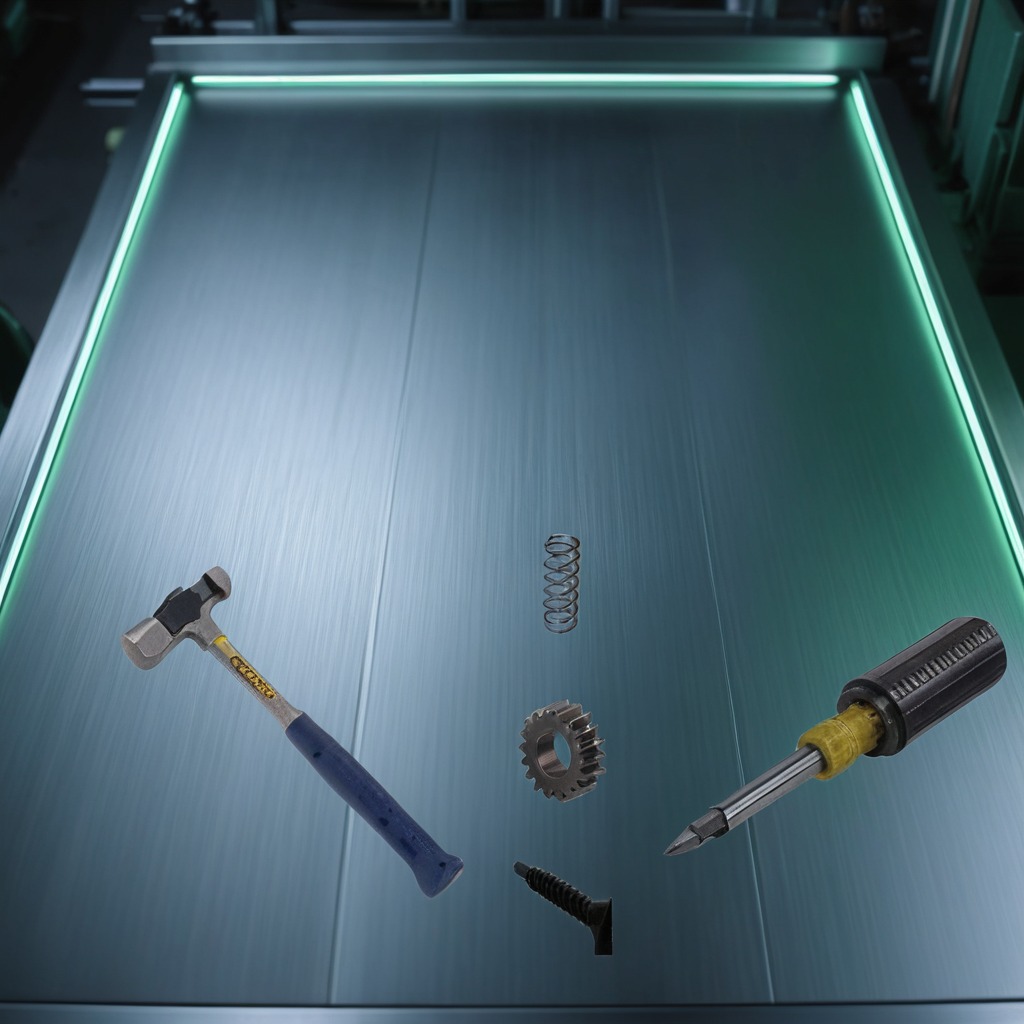
A hammer, a screwdriver, a screw and a gear are lying on the metal table.